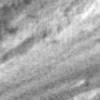
Label: change